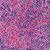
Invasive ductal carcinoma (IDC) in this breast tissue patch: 1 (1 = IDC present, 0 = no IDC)